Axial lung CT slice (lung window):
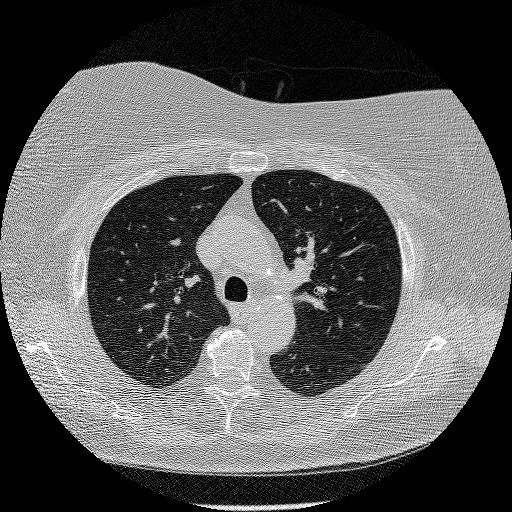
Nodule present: no